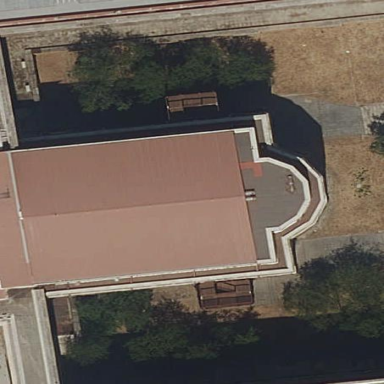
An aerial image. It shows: Part of building.